Interaction volume radius: 5 \u00c5
Interaction volume height: 20 \u00c5
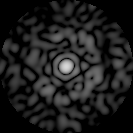
Disorder parameter: 0.8349